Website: bh-photo
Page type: customer-info-address
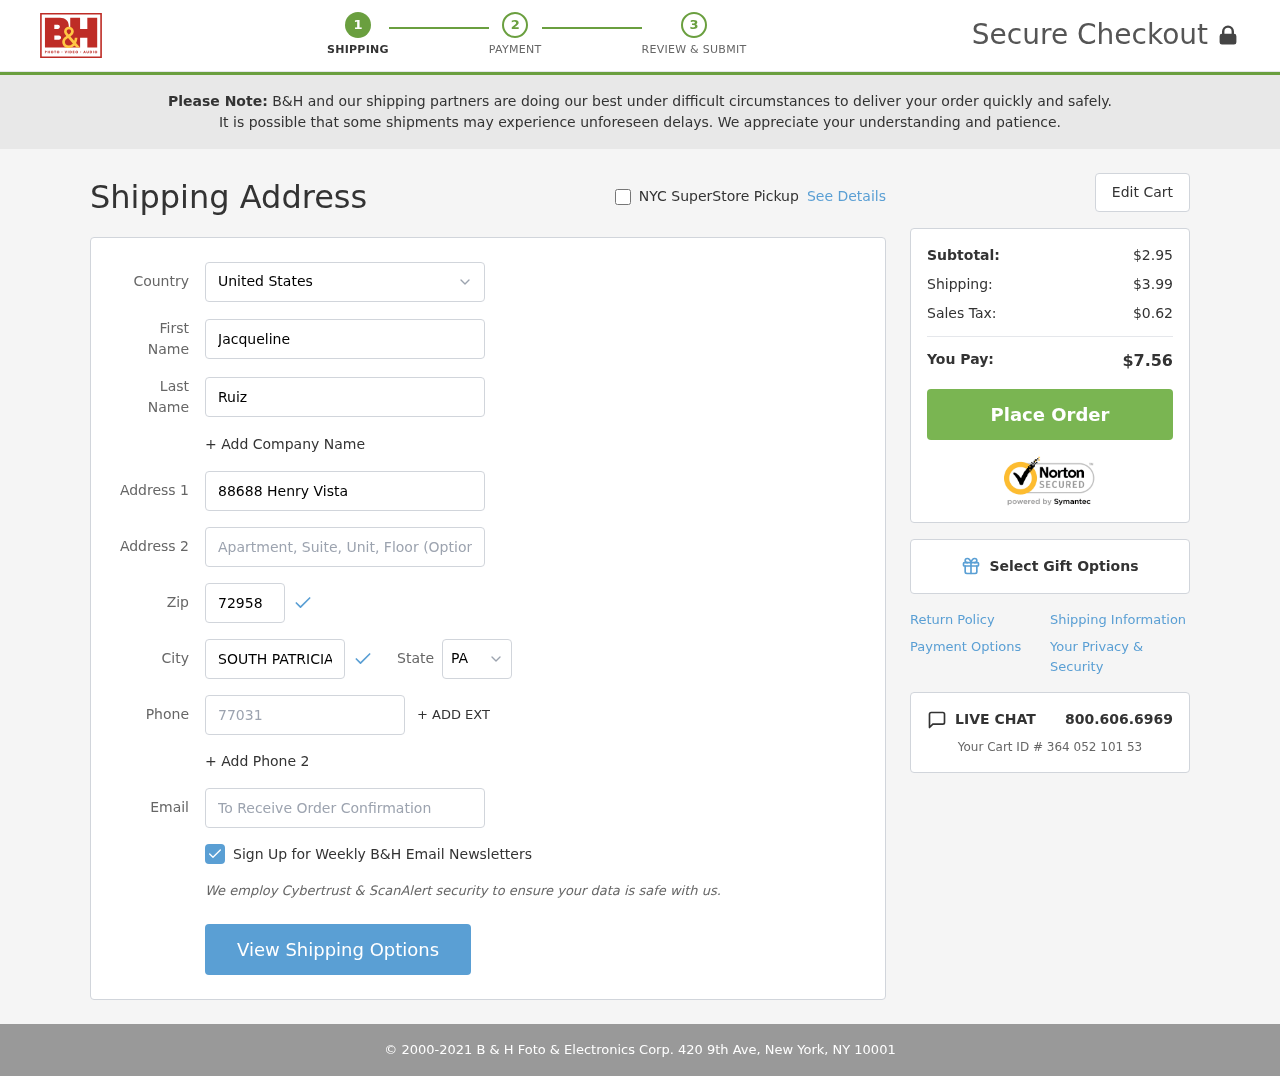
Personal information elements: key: PII_CITY
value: South Patriciaview
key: PII_COUNTRY
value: United States
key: PII_EMAIL
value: jacqueline.ruiz@hotmail.com
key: PII_FIRSTNAME
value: Jacqueline
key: PII_LASTNAME
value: Ruiz
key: PII_PHONE
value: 7703198650
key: PII_POSTCODE
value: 72958
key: PII_STATE_ABBR
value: PA
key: PII_STREET
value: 88688 Henry Vista
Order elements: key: ORDER_SUBTOTAL
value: $2.95
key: ORDER_SHIPPING_COST
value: $3.99
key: ORDER_TAX
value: $0.62
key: ORDER_TOTAL
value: $7.56
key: ORDER_ID
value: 364 052 101 53